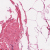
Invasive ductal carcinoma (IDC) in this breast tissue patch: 0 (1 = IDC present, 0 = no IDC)